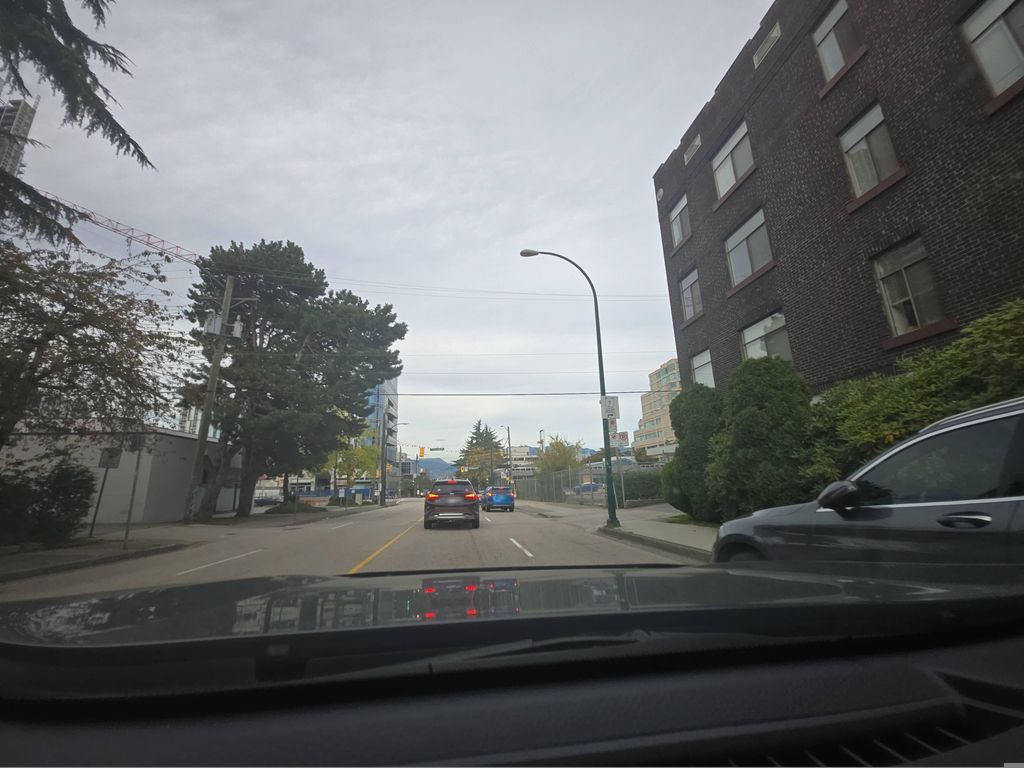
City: vancouver